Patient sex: M
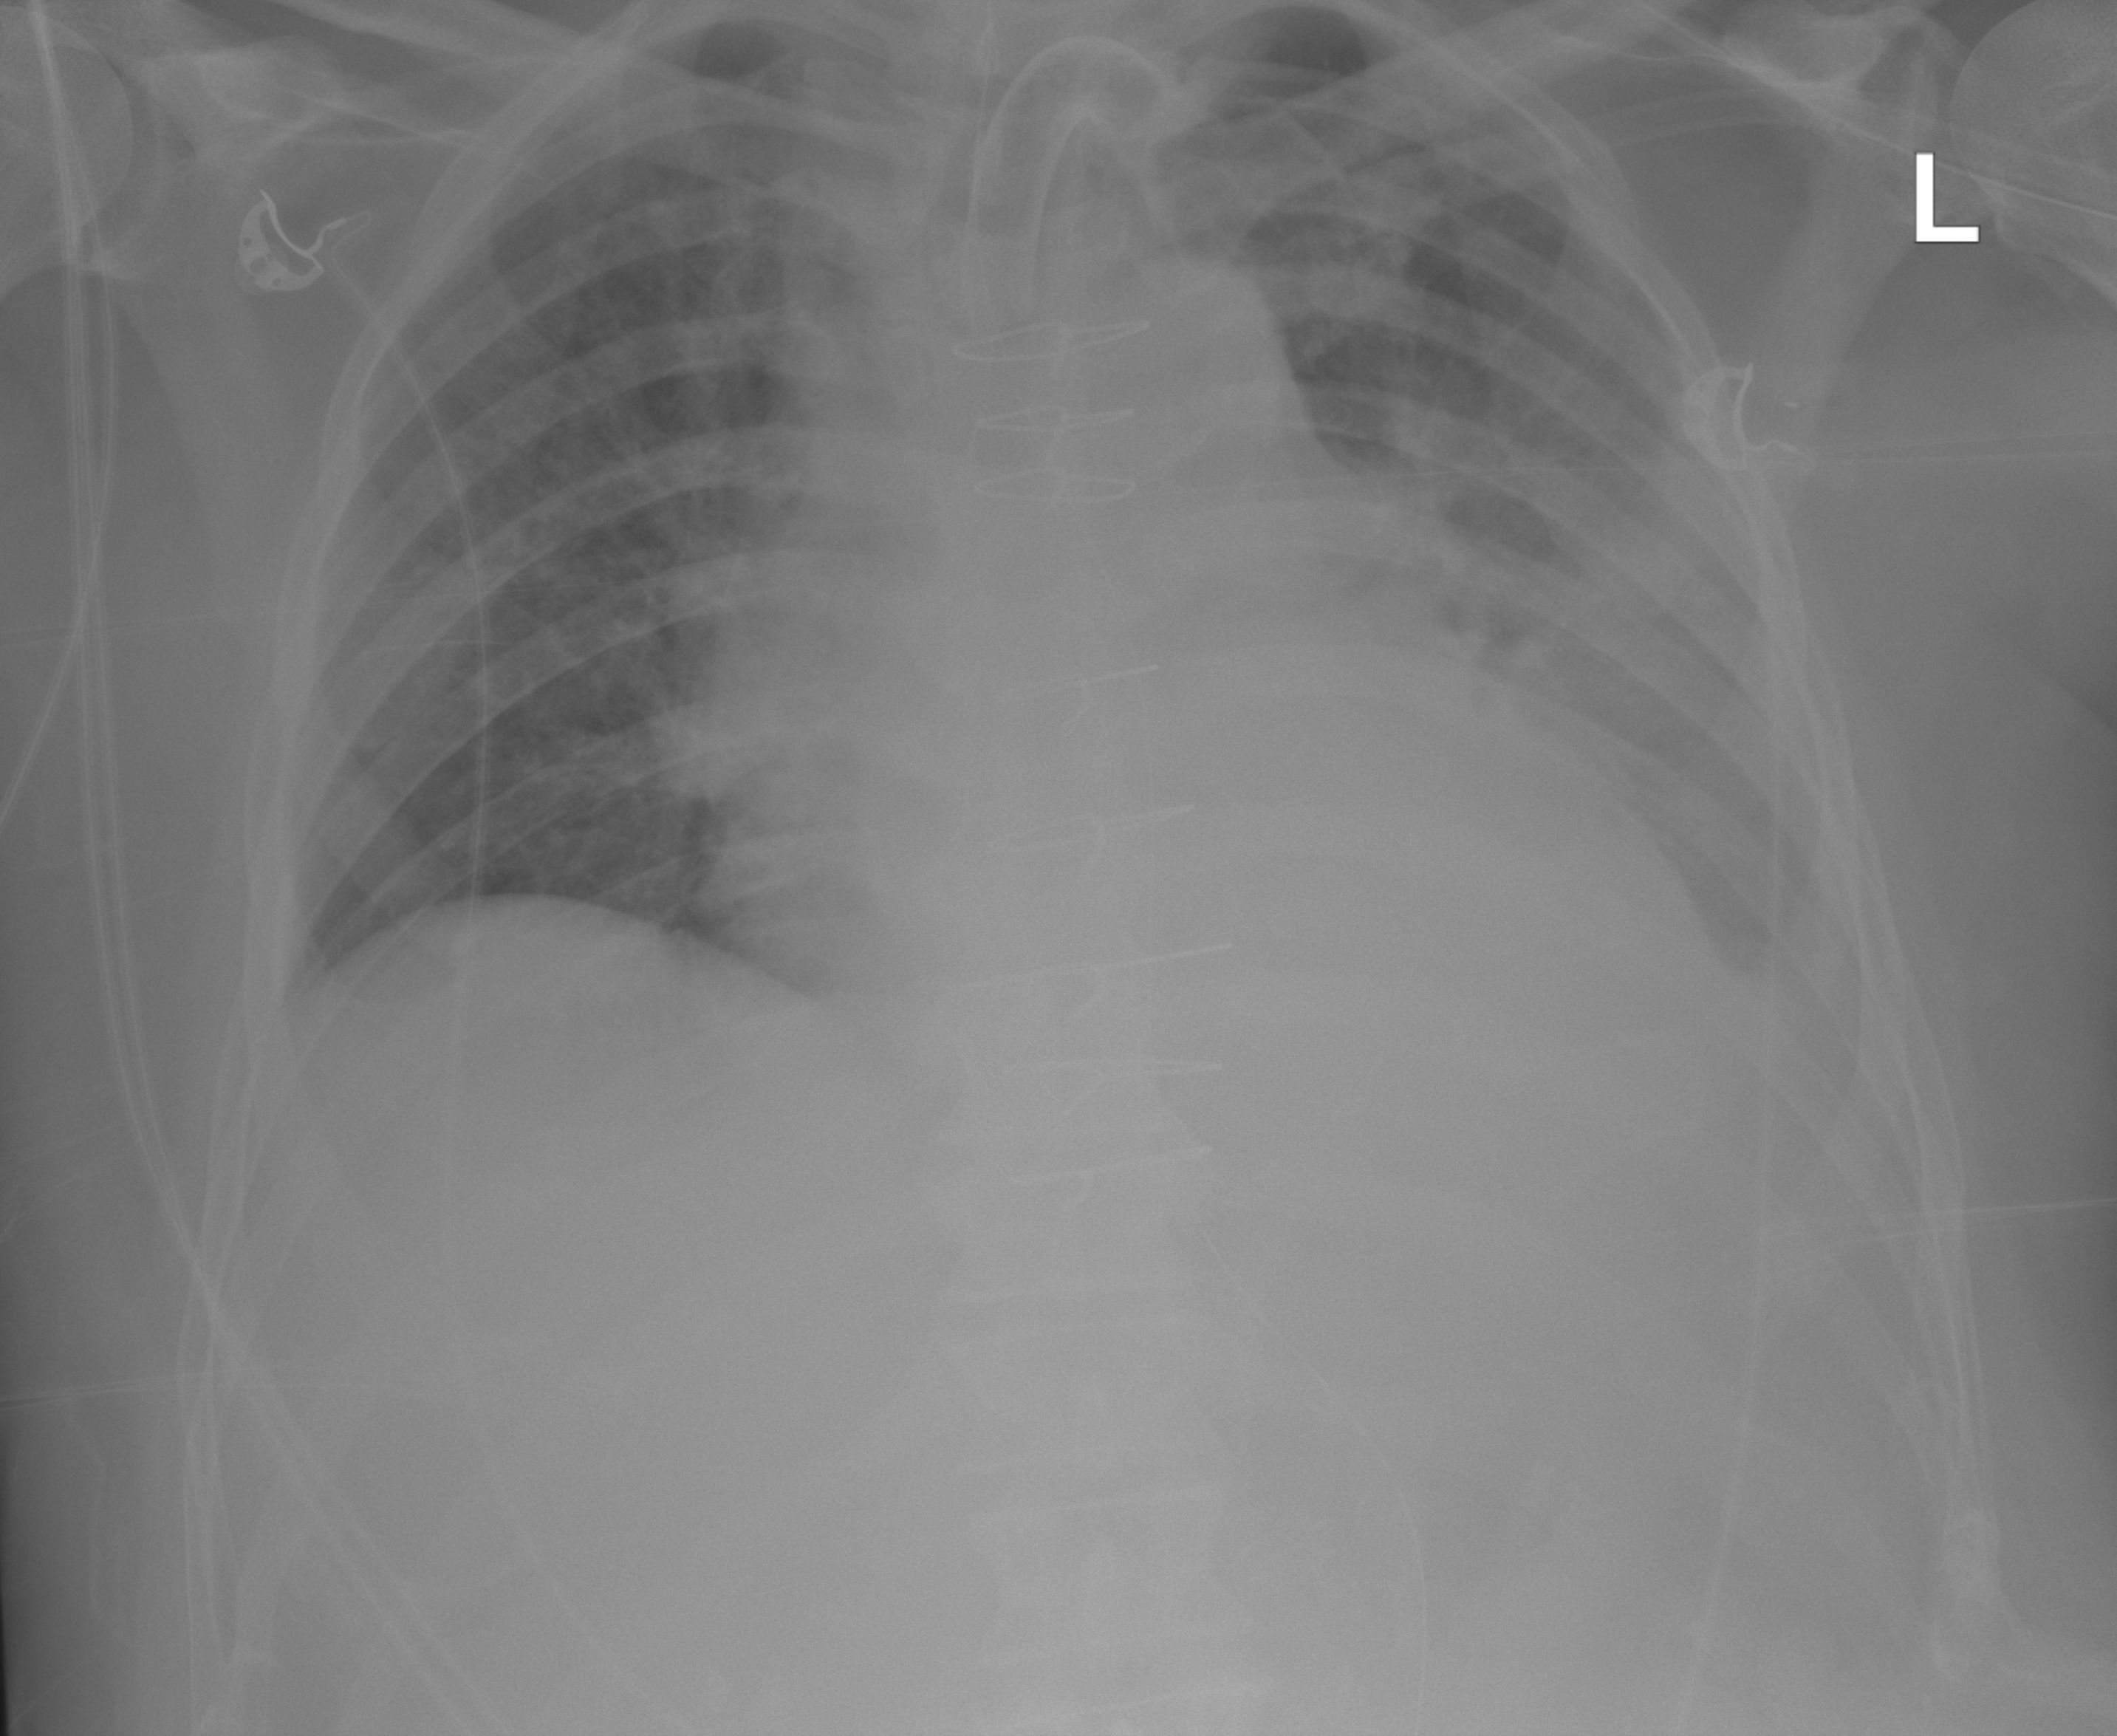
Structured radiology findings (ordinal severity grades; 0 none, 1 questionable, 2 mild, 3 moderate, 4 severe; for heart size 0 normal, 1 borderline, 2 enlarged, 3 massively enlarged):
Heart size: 2
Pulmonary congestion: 2
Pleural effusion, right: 1
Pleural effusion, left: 2
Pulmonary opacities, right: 1
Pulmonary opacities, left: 2
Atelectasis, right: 2
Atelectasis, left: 3